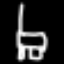
Label: chair